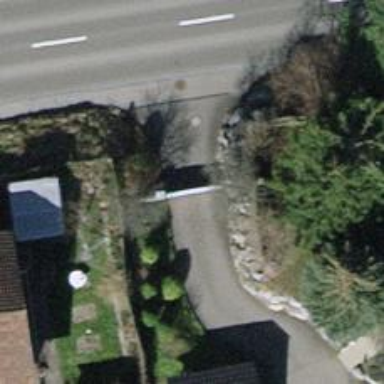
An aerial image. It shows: Entrance with barrier.